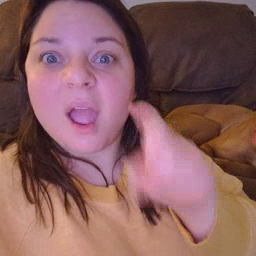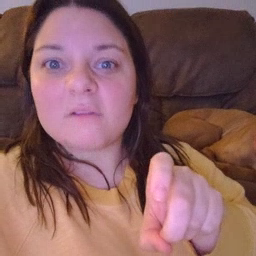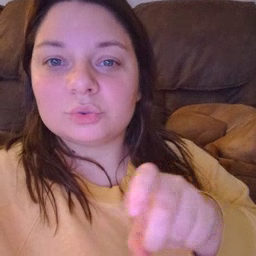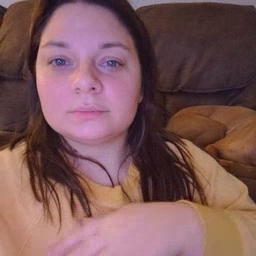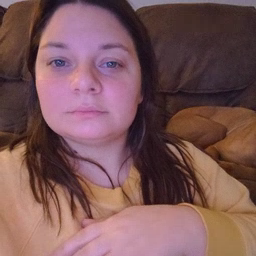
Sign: haveto